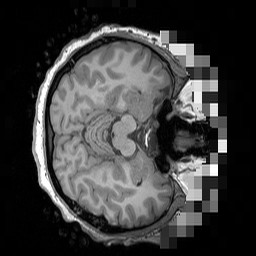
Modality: T1w
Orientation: axial
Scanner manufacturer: siemens
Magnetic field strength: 3 T
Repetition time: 1.5 s
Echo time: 0.00291 s